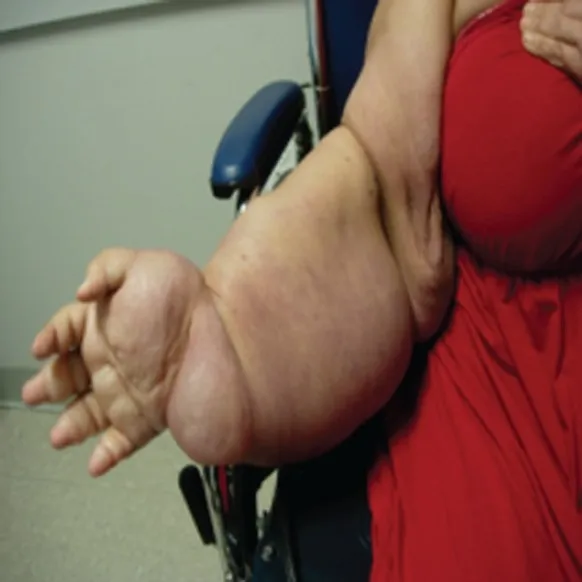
Improvement in swelling after 1 cycle of chemotherapy.
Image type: medical_photograph (other_medical_photograph)